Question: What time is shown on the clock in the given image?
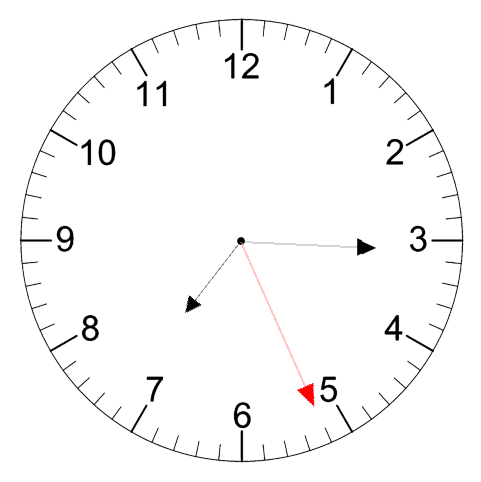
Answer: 07:15:26